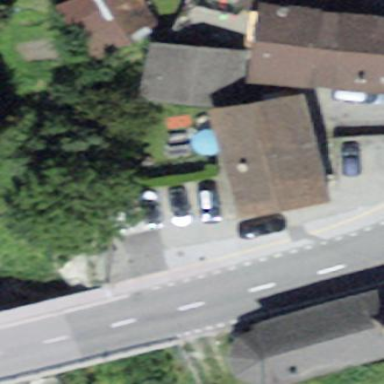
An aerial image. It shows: Parking area.